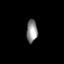
Tissue: skin
Cell type: Epithelial cells
Senescence score: 0.8707
Nuclear area (px): 242
Mean DAPI intensity: 141.789